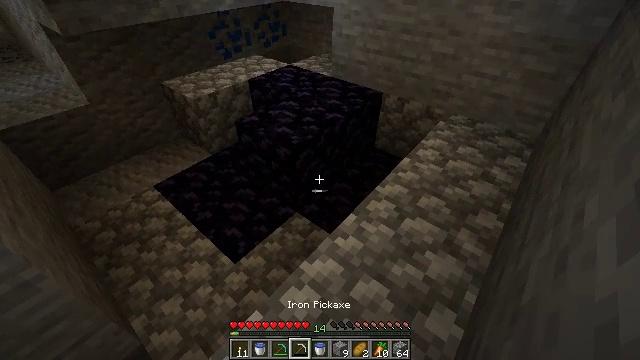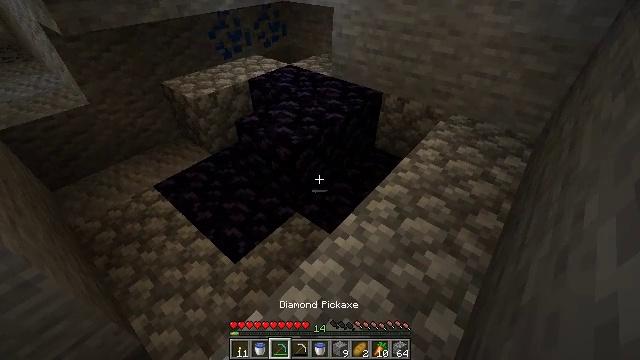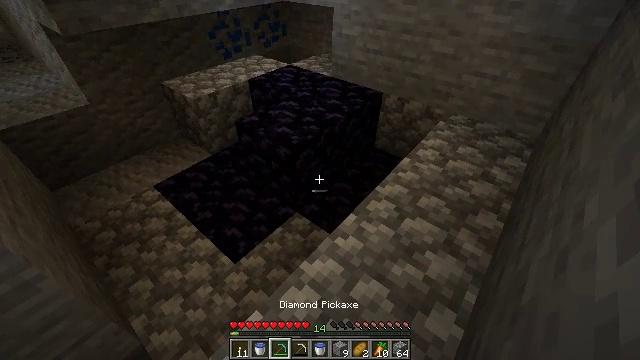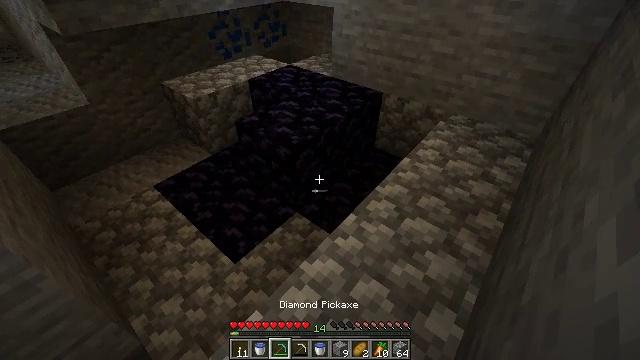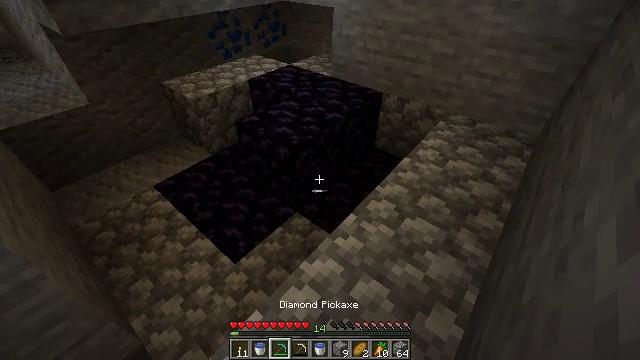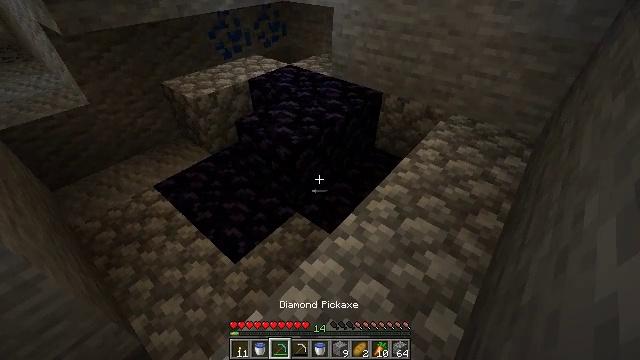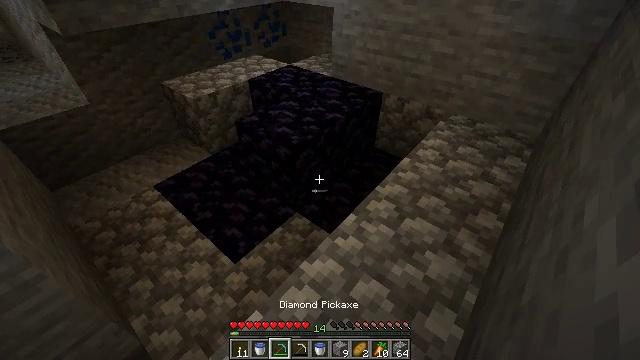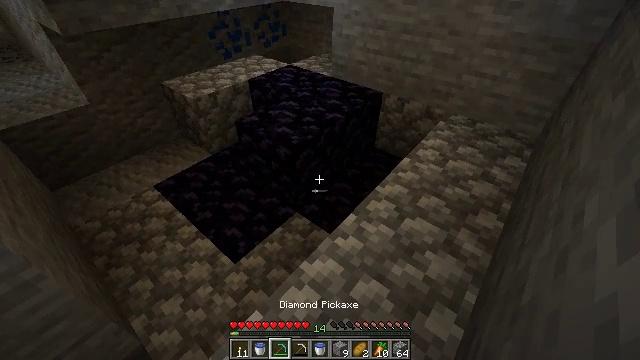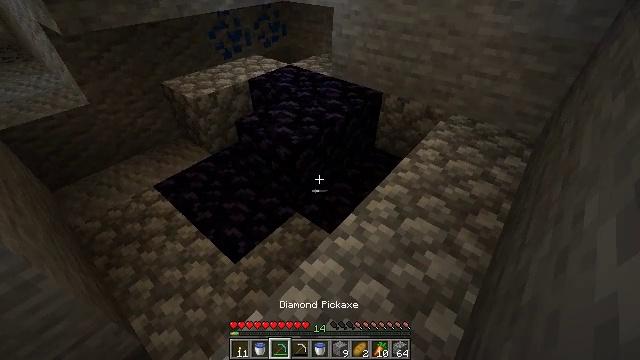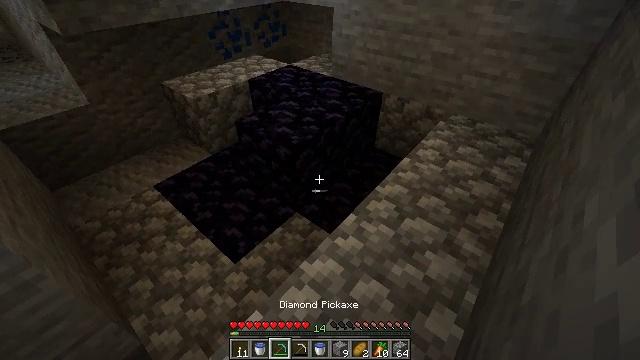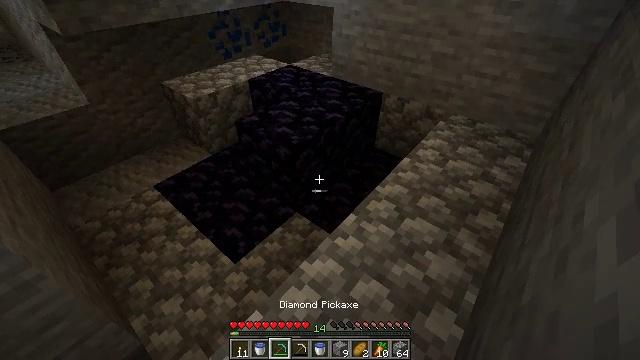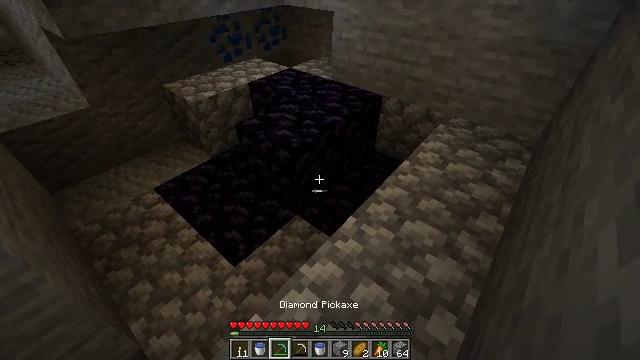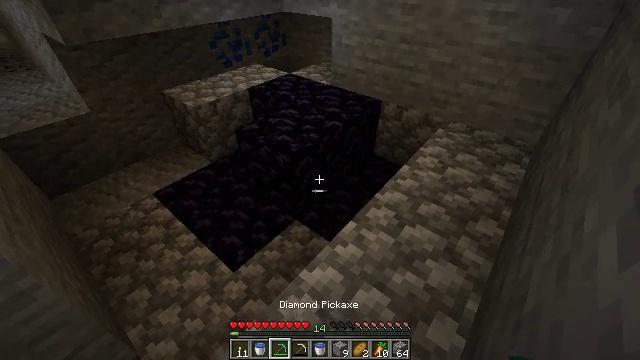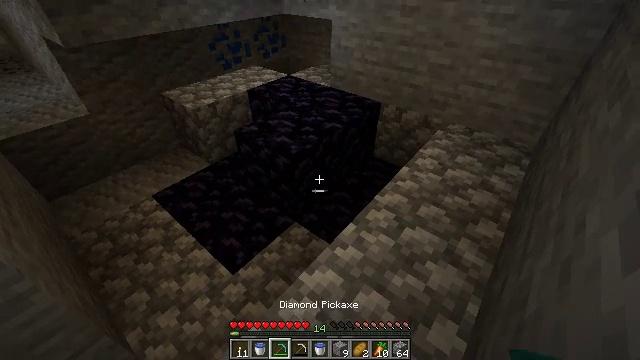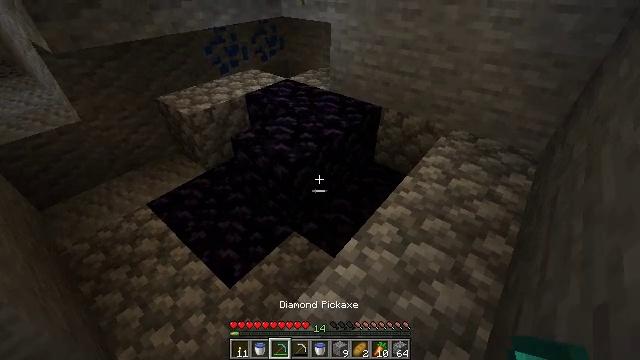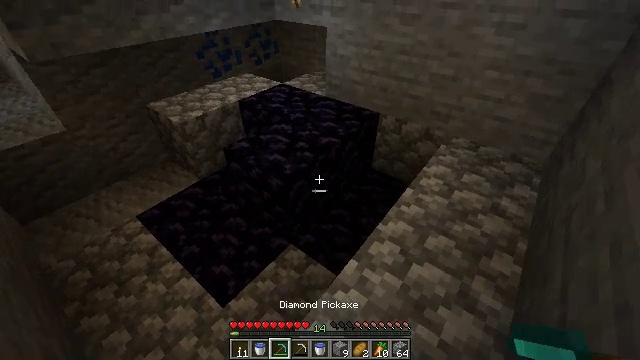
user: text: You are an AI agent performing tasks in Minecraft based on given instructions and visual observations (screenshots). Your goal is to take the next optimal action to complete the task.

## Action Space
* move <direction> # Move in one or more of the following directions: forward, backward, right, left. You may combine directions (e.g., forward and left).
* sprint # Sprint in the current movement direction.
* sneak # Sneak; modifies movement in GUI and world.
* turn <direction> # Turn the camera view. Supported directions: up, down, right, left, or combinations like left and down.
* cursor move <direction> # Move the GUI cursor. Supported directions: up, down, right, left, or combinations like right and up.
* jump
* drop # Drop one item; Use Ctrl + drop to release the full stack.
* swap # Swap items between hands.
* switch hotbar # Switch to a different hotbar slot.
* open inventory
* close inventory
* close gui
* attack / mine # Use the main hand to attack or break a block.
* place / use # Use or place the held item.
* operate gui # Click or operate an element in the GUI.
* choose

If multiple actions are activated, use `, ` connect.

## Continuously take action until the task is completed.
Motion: motion action
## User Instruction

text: Break the obsidian using a diamond or netherite pickaxe.
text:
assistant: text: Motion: no_op
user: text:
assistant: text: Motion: no_op
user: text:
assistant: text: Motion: no_op
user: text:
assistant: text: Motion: no_op
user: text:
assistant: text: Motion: no_op
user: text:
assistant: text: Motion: no_op
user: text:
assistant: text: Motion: no_op
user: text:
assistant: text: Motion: no_op
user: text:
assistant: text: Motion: no_op
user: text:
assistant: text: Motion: no_op
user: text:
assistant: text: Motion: no_op
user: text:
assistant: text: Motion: turn up
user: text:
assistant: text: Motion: move forward
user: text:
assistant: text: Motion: move forward
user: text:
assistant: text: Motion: move forward
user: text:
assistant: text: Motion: move forward, turn right and down
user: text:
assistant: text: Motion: move forward, turn right and down
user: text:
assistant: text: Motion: move forward, turn right and down
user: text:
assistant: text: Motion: move forward
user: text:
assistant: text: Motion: move forward
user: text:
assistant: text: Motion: no_op
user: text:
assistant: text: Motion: no_op
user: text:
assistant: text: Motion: turn left
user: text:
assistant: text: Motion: turn left and down
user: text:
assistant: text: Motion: no_op
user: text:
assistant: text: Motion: turn left and down
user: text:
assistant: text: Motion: turn left
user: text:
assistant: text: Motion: turn left and down
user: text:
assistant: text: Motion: turn left and down
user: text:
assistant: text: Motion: no_op